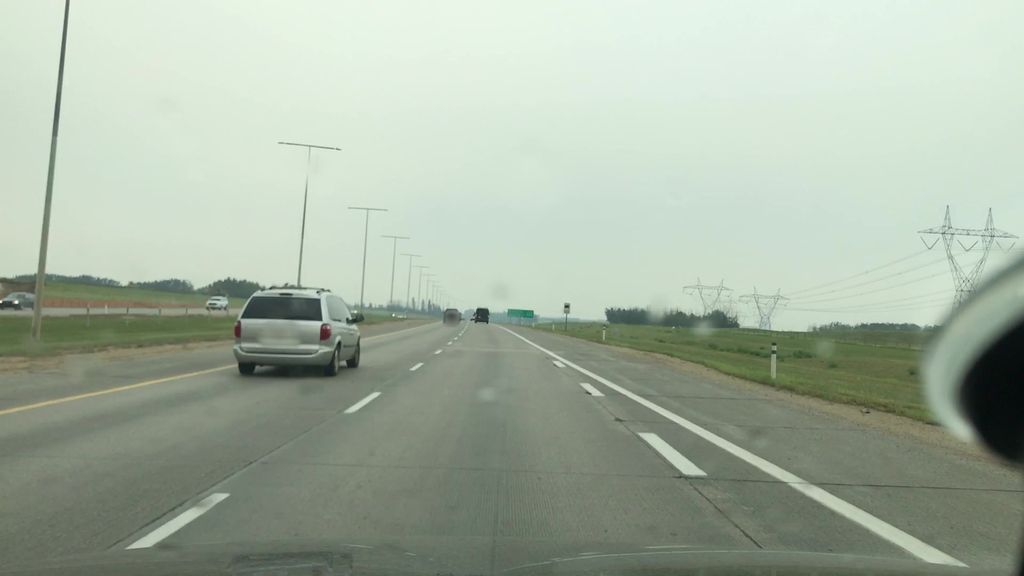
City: edmonton